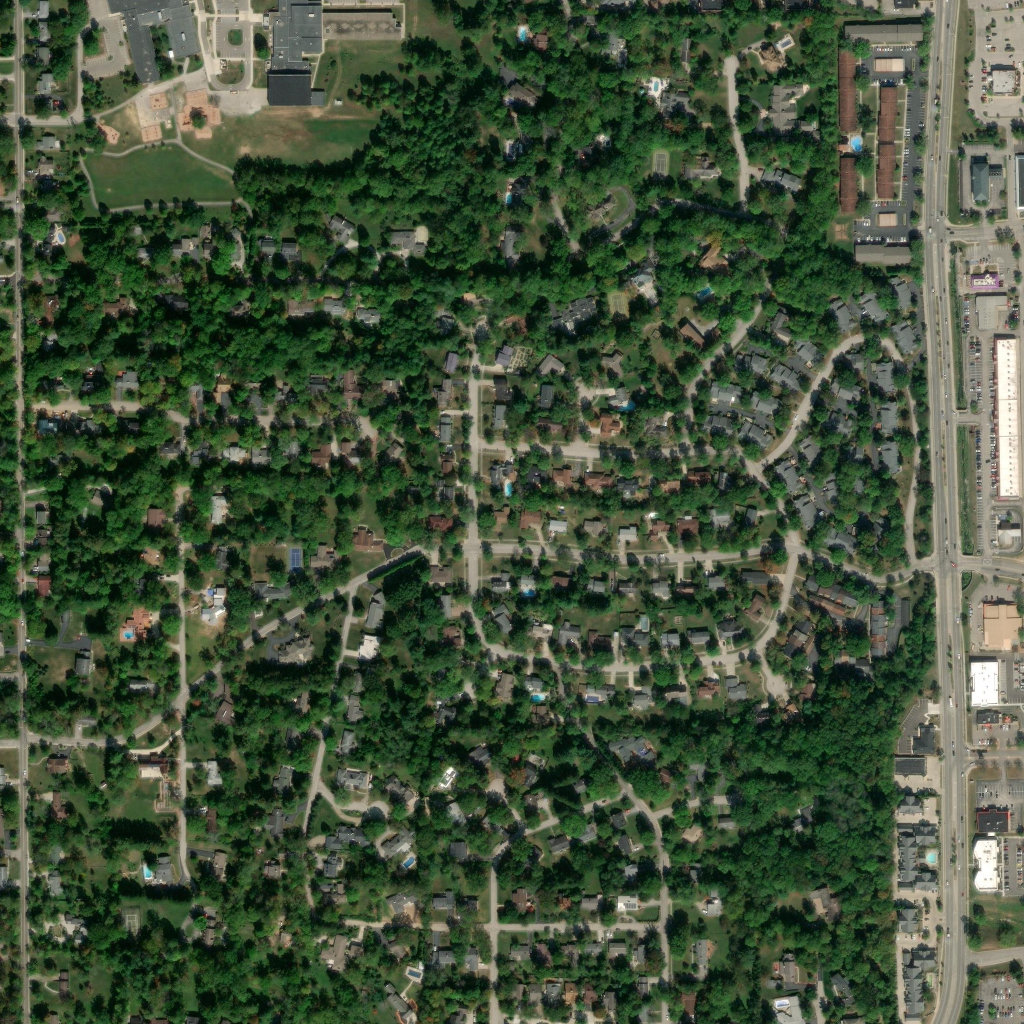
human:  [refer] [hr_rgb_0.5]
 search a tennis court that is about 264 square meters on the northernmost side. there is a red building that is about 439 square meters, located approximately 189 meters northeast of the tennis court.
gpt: <box>[[63, 14, 65, 17, 0]]</box>